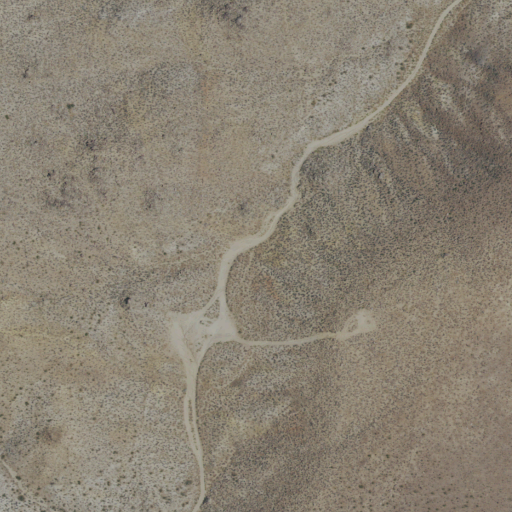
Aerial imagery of gap in California named Mengel Pass containing only shrub